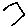
Label: hexagon